Question: I'm using EF 4.1 Code First and trying to model the following.
'''
public class Apple
{
public int Id {get;set;}
}
public class Banana
{
public int AppleId {get;set;}
public int Id {get;set;}
public virtual ICollection<Coconut> Coconuts {get;set;}
}
public class Coconuts
{
public int AppleId {get;set;}
public int Id {get;set;}
public virtual ICollection<Banana> Bananas {get;set;}
}
'''
The database looks like this.

This is an existing schema that doesn't follow the EF conventions, so I'm using the Fluent API to map the entities to the database. The mapping looks like this.
'''
public class BananaMapping : EntityTypeConfiguration<Banana>
{
public BananaMapping()
{
HasKey(e => new { e.AppleId, e.Id })
.ToTable("Bananas", "fruit");
Property(e => e.Id)
.HasDatabaseGeneratedOption(DatabaseGeneratedOption.Identity);
HasMany(e => e.Coconuts)
.WithMany(s => s.Bananas)
.Map(l =>
{
l.ToTable("BananaCoconuts", "fruit");
l.MapLeftKey("AppleId", "BananaId");
l.MapRightKey("AppleId", "CoconutId");
});
}
'''
(Apple and Coconut are mapped too, but omitted here for brevity)
If I leave it like that, it will generate a MetadataException because of the shared column.
'"Schema specified is not valid. Errors: (110,6) : error 0019: Each property name in a type must be unique. Property name 'AppleId' was already defined."'
To get past this, I created a computed column on 'BananaCoconuts' that simply exposes a differently named copy of 'AppleId' and called it 'BananaAppleId'. I left the FKs alone (obviously) and changed the mapping to look like this...
'''
HasMany(e => e.Coconuts)
.WithMany(s => s.Bananas)
.Map(l =>
{
l.ToTable("BananaCoconuts", "fruit");
l.MapLeftKey("BananaAppleId", "BananaId");
l.MapRightKey("AppleId", "CoconutId");
}
);
'''
While somewhat smelly and definitely hacktastic, it did get me past the MetadataException, until I tried to add a new link from code.
'''
var banana = dataContext.FindBanana(appleId, bananaId);
var coconut = dataContext.FindCoconut(appleId, coconutId);
banana.Coconuts.Add(coconut);
dataContext.SaveChanges();
'''
Save changes throws a DbUpdateException
'''
An error occurred while saving entities that do not expose foreign key properties for their relationships. The EntityEntries property will return null because a single entity cannot be identified as the source of the exception. Handling of exceptions while saving can be made easier by exposing foreign key properties in your entity types. See the InnerException for details.
'''
And the inner (couple exceptions down, actually)...
'''
{"The column "BananaAppleId" cannot be modified because it is either a computed column or is the result of a UNION operator."}
'''
And now I'm out of ideas. :) The database schema accurately models what we need (with the exception of that computed column). What's the best way to handle this? I'm not crazy about making 'BananaAppleId' a "real" column, changing the foreign keys, and having duplicate stored data that shouldn't but could get out of sync.
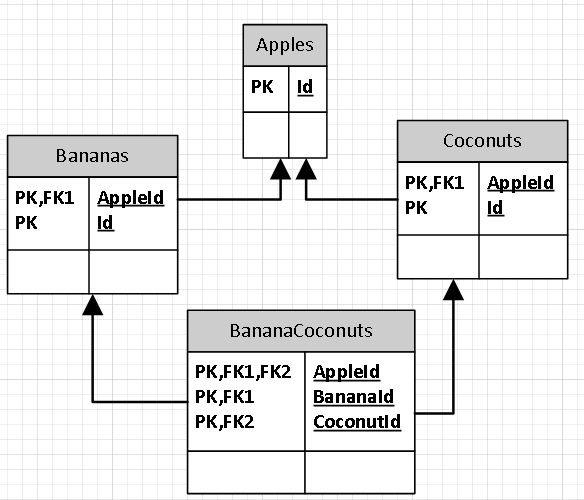
Answer: The join table needs to have 4 columns as primary key and each one is a foreign key to the main table. A column can not be set as computed because EF will insert records by sending all 4 column values. So in your case
'''
HasMany(e => e.Coconuts)
.WithMany(s => s.Bananas)
.Map(l =>
{
l.ToTable("BananaCoconuts", "fruit");
l.MapLeftKey("BananaAppleId", "BananaId");
l.MapRightKey("CoconutAppleId", "CoconutId");
}
);
'''
Otherwise you have to map the join table as a separate entity.